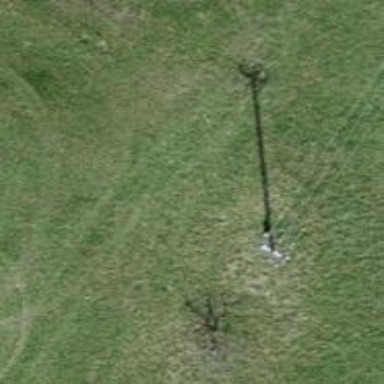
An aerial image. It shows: Power pole.